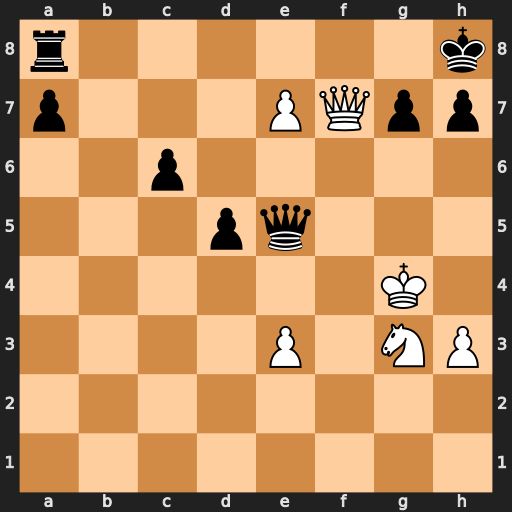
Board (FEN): r6k/p3PQpp/2p5/3pq3/6K1/4P1NP/8/8
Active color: w
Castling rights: -
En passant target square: -
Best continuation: Qf8+ Rxf8 exf8=Q#